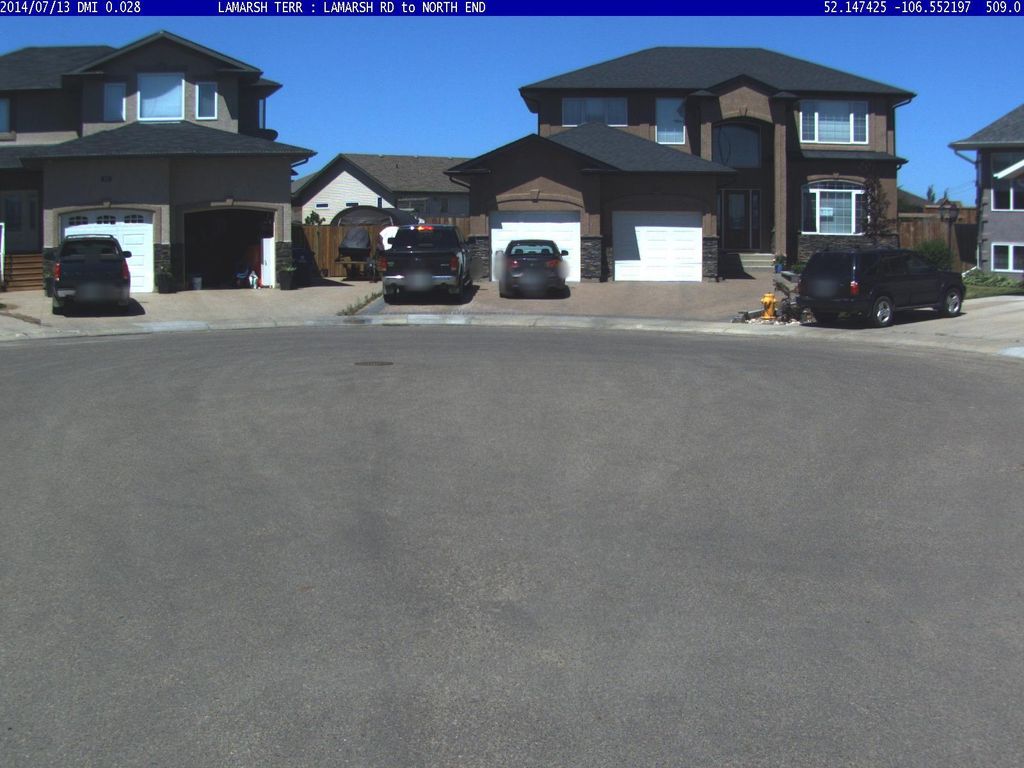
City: saskatoon